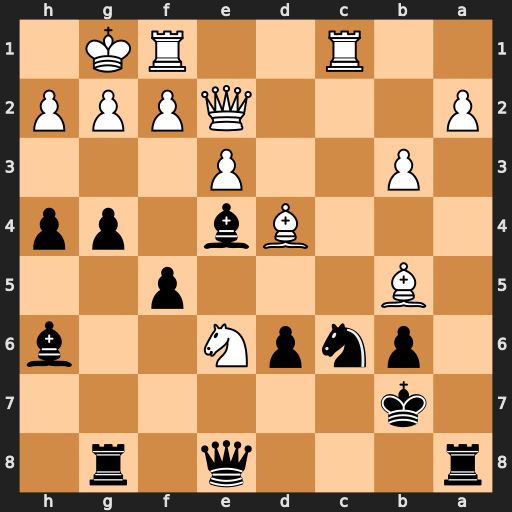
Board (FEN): r3q1r1/1k6/1pnpN2b/1B3p2/3Bb1pp/1P2P3/P3QPPP/2R2RK1
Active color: b
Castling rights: -
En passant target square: -
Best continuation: Qxe6 Bxc6+ Bxc6 Rxc6 Kxc6 Rc1+ Kd7 Qb5+ Ke7 Rc7+ Kf8